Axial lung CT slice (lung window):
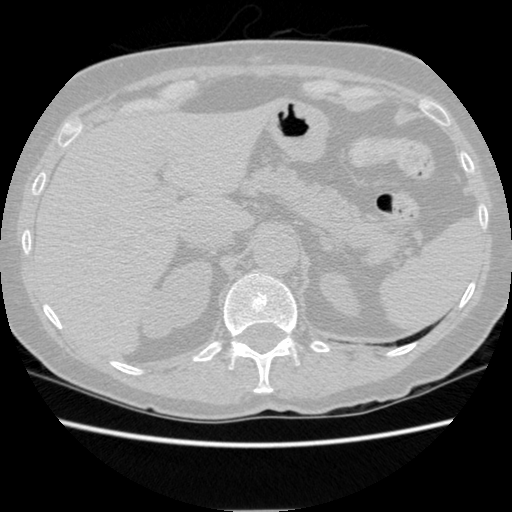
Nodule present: no